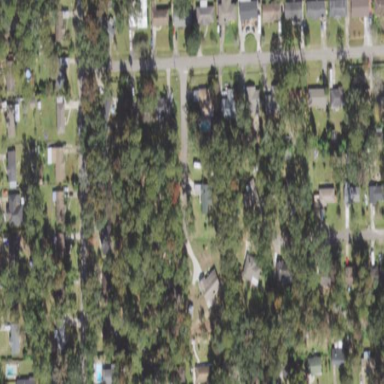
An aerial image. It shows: Residential area composed of single-family homes.